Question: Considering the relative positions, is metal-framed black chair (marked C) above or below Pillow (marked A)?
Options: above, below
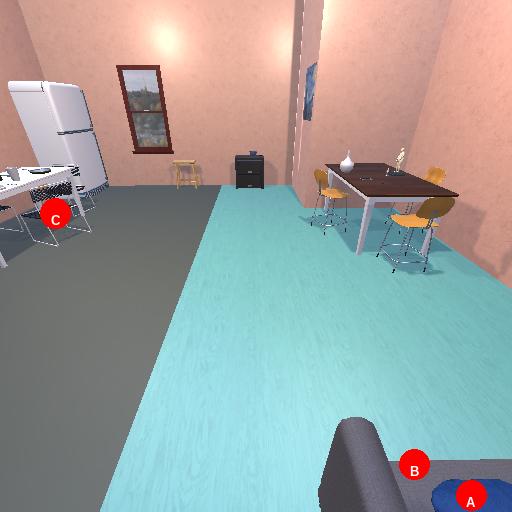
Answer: above